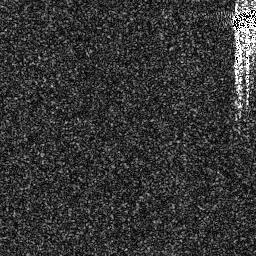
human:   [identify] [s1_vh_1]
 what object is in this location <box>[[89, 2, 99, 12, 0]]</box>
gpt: <ref>1 medium ship at the top right</ref>